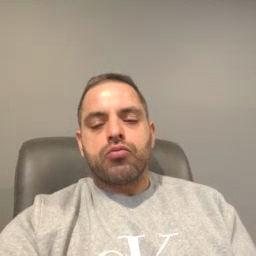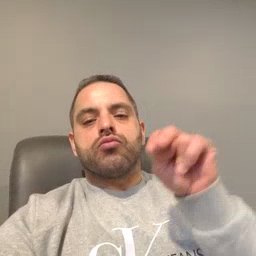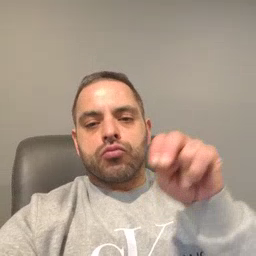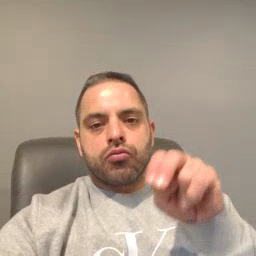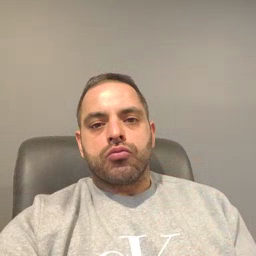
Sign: chair